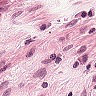
Metastatic tissue present: no